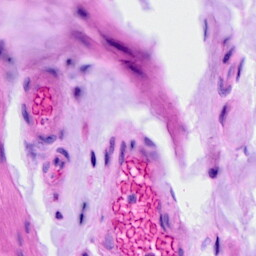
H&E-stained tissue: Ovarian